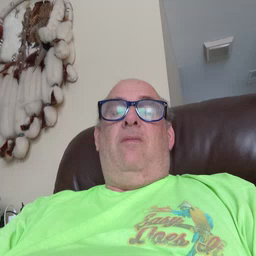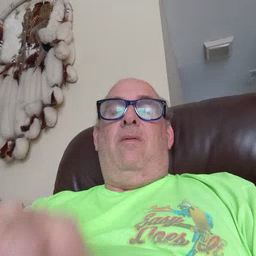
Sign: store